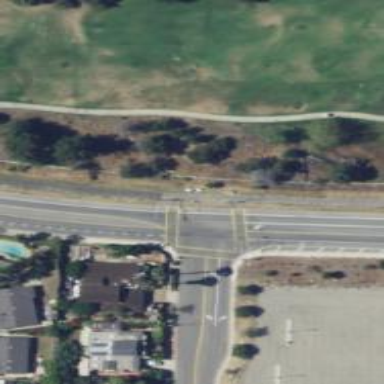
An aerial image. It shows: Marked crossing on footway.